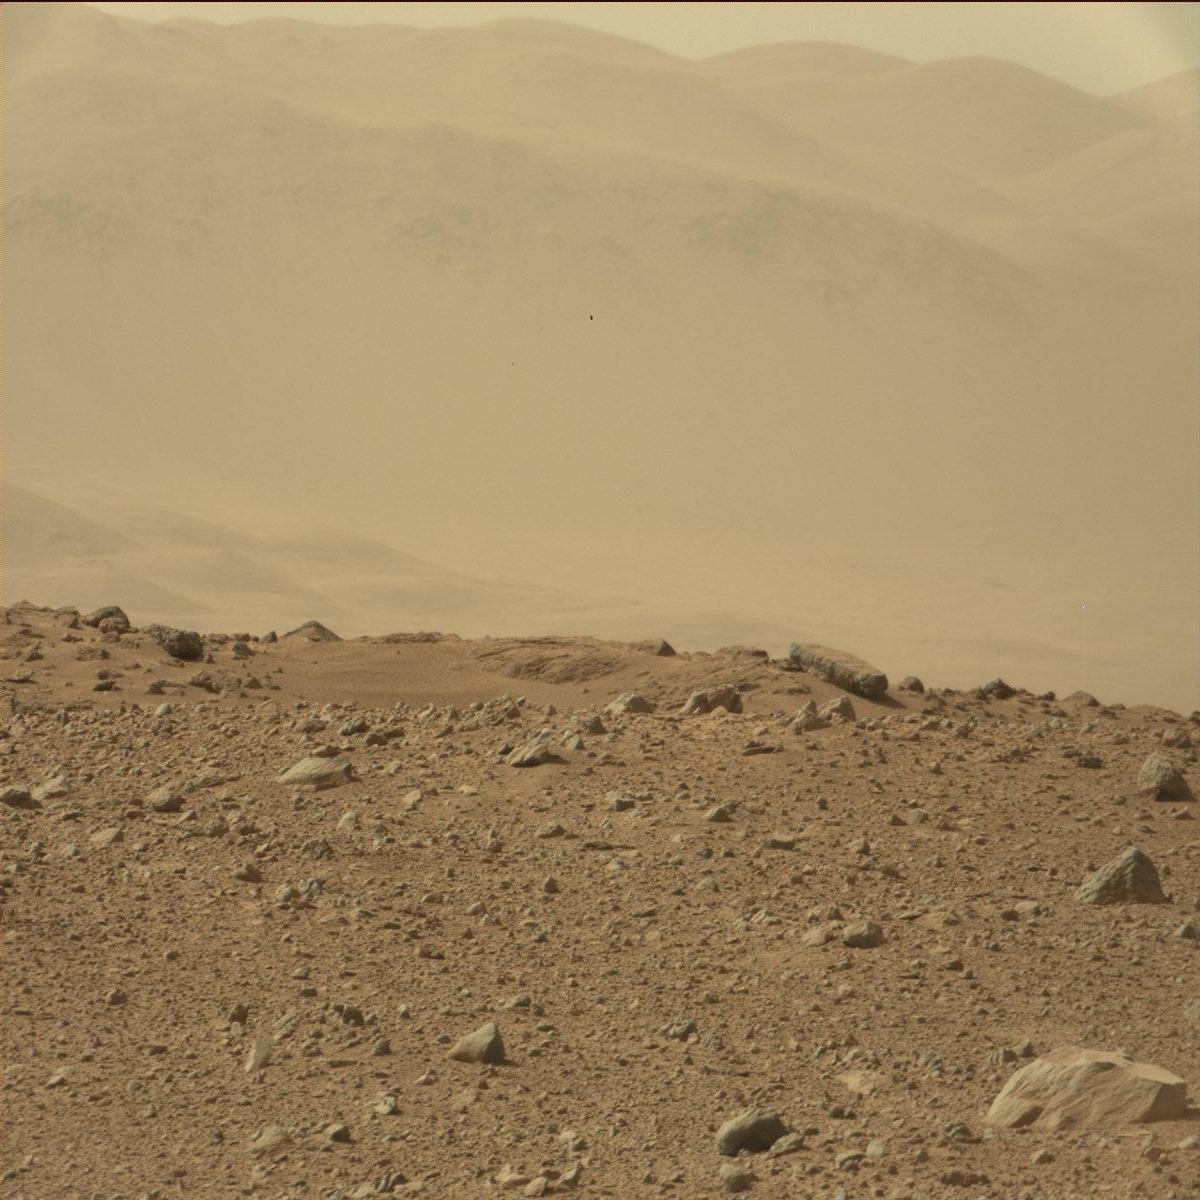
Terrain classes present: Bedrock, Ridge, Rock, Sand / Soil, Sky